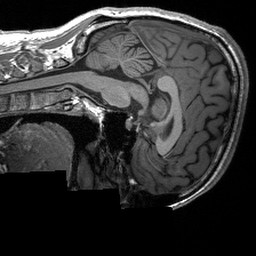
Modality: T1w
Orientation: sagittal
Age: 24
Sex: male
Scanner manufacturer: siemens
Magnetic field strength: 3 T
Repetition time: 2.3 s
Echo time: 0.00233 s